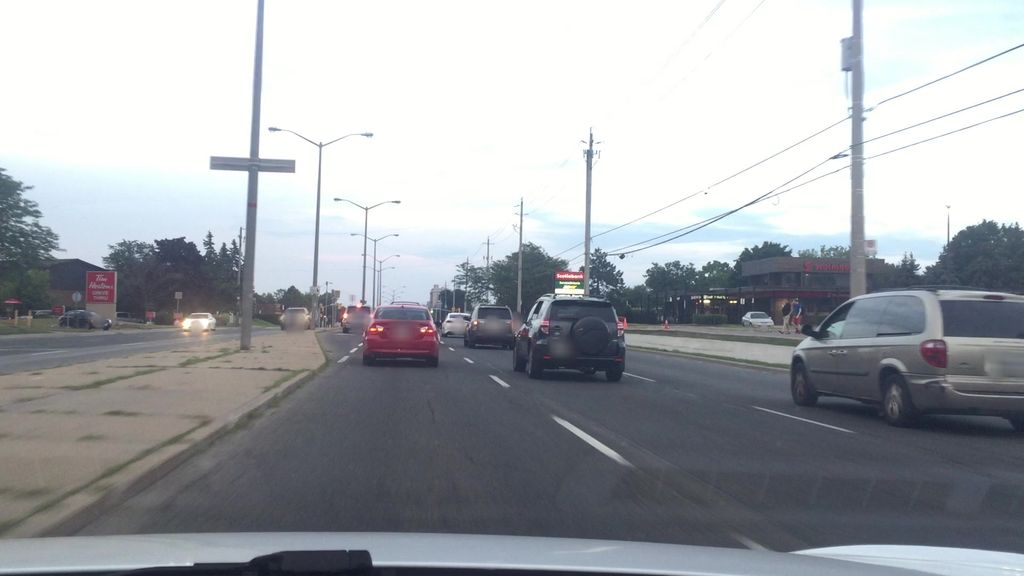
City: toronto